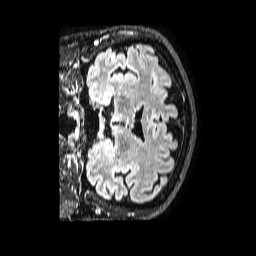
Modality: FLAIR
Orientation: coronal
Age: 42
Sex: male
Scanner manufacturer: philips
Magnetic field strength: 1.5 T
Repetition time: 4.8 s
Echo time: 0.3 s